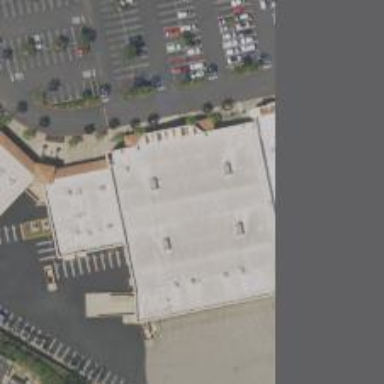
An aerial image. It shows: Retail area.